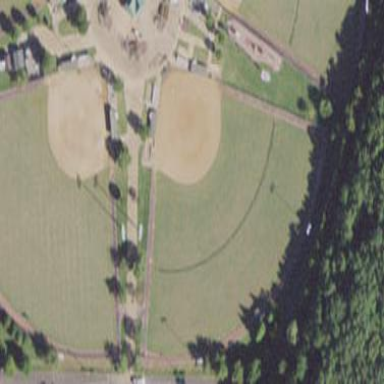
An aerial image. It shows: Baseball pitch for leisure land.